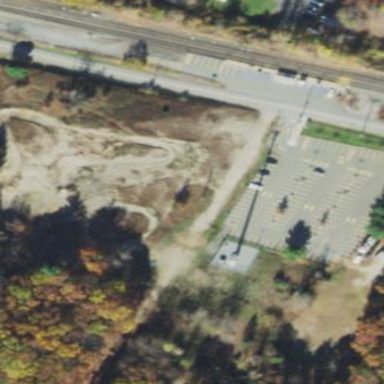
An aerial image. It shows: Parking area with surface parking facilities and park and ride service available.